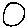
Label: circle